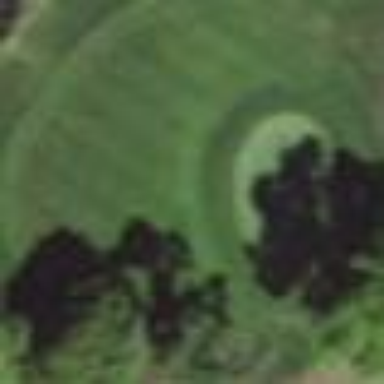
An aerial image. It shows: Golf fairway in the image.